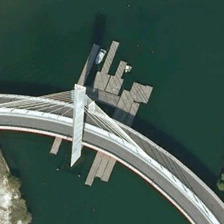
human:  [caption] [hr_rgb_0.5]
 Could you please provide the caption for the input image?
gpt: a bridge is on a river with some green trees in two sides .

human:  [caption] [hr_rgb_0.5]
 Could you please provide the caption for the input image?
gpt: a curving bridge is on the river .

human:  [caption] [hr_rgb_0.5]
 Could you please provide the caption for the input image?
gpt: a bridge is on a river with some green trees in two sides .

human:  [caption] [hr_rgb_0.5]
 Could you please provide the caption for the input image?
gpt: a curving bridge is on the river .

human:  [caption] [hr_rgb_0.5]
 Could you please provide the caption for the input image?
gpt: a bridge is on a river with some green trees in two sides .